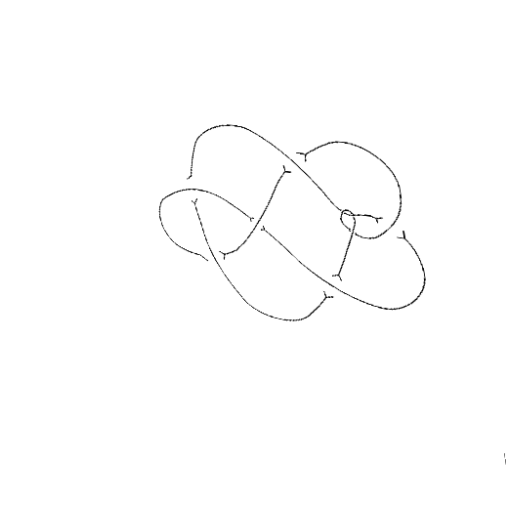
Crossing number: 9